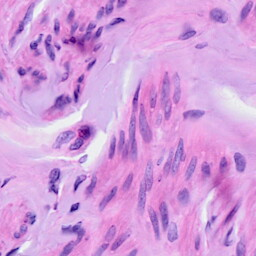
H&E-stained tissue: Ovarian